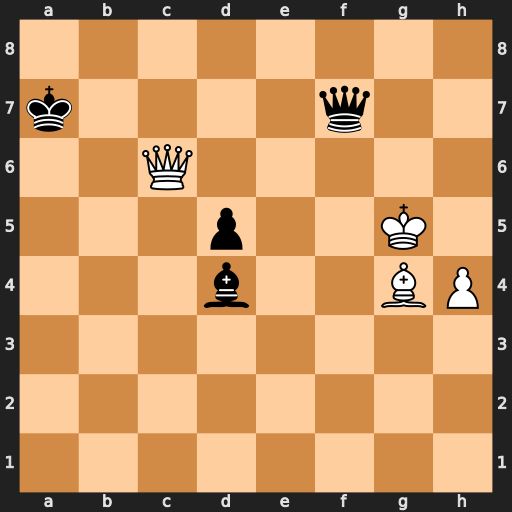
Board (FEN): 8/k4q2/2Q5/3p2K1/3b2BP/8/8/8
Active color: w
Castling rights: -
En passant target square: -
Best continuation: Qa4+ Kb7 Qxd4